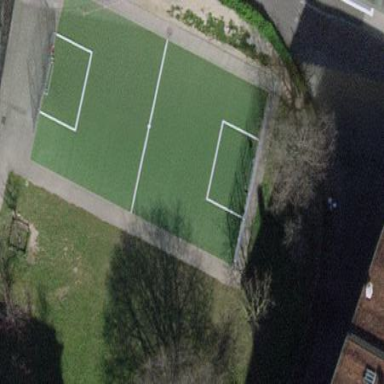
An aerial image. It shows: Artificial turf soccer pitch for leisure land.